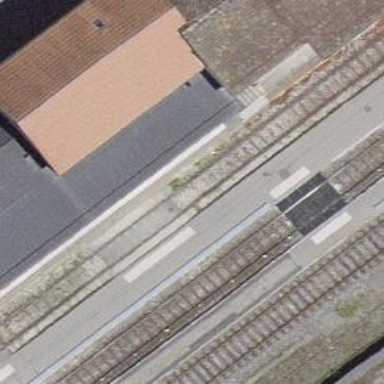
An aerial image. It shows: Public transport stop position along the railway.